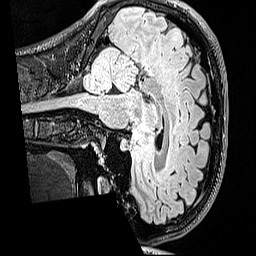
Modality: FLAIR
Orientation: sagittal
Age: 22
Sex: male
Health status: healthy
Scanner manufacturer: siemens
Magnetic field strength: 3 T
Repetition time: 5 s
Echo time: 0.388 s